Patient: sex M, age 40
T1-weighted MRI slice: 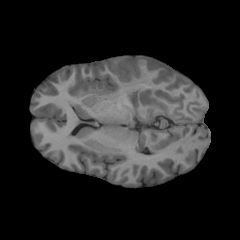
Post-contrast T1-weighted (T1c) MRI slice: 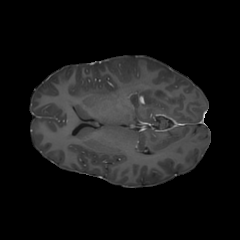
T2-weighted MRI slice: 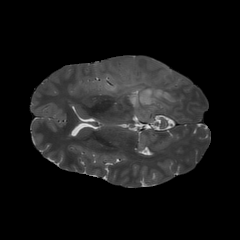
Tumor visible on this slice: yes
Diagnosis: Astrocytoma, IDH-mutant
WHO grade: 3